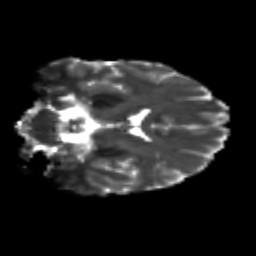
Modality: T2w
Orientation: coronal
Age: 29
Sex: male
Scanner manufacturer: siemens
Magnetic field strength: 3 T
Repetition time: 3.5 s
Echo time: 0.113 s